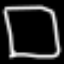
Label: square